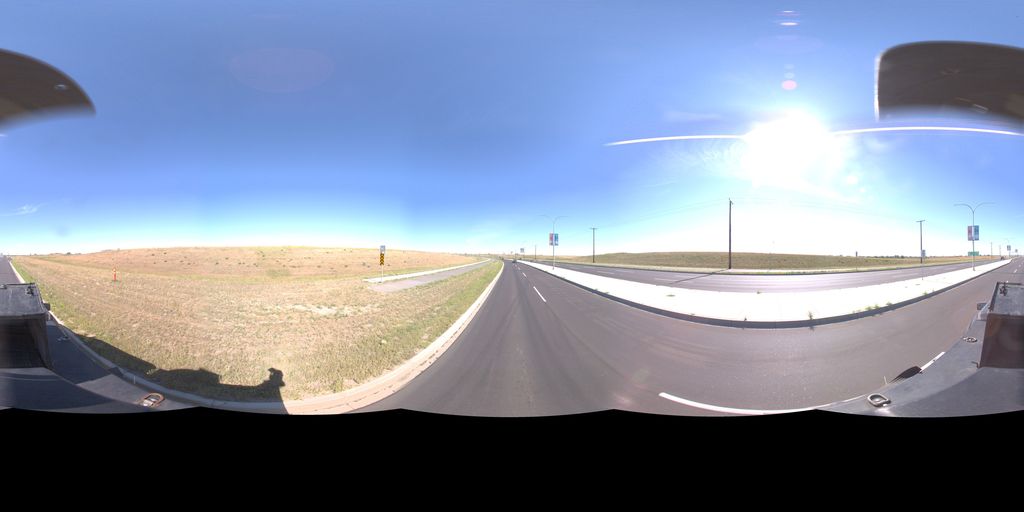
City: saskatoon